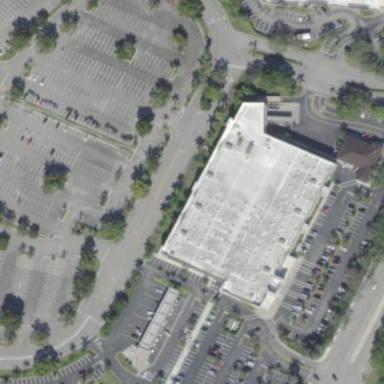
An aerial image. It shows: Wholesale shop building.